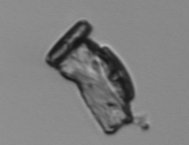
Label: Delphineis